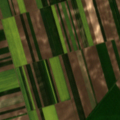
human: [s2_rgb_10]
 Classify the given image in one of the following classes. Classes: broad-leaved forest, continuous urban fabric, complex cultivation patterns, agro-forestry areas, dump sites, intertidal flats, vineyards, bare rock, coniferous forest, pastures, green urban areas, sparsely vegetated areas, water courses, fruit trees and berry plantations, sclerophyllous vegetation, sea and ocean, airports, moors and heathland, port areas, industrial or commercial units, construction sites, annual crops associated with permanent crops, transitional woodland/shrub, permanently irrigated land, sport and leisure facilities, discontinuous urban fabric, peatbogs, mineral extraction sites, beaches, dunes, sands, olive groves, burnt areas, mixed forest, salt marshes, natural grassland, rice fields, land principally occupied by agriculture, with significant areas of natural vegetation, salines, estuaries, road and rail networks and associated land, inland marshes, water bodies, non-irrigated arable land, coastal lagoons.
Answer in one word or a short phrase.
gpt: non-irrigated arable land